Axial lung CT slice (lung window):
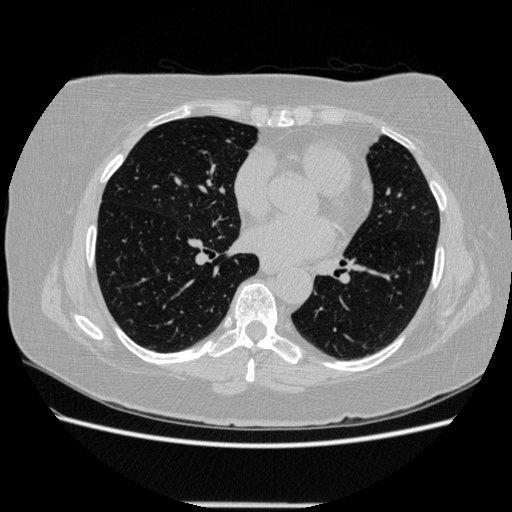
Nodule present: no